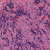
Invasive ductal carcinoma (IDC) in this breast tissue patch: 1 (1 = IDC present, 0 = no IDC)